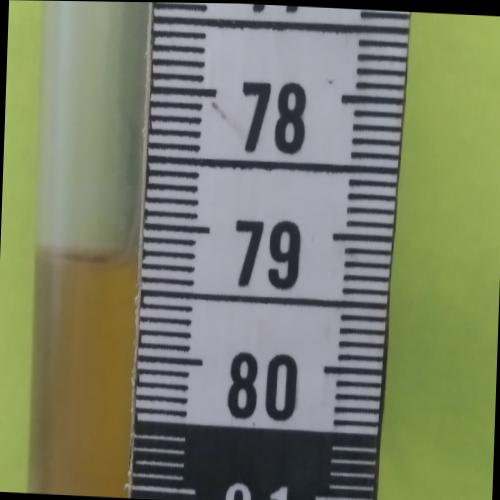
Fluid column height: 79.3 cm